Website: home-depot
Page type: payment
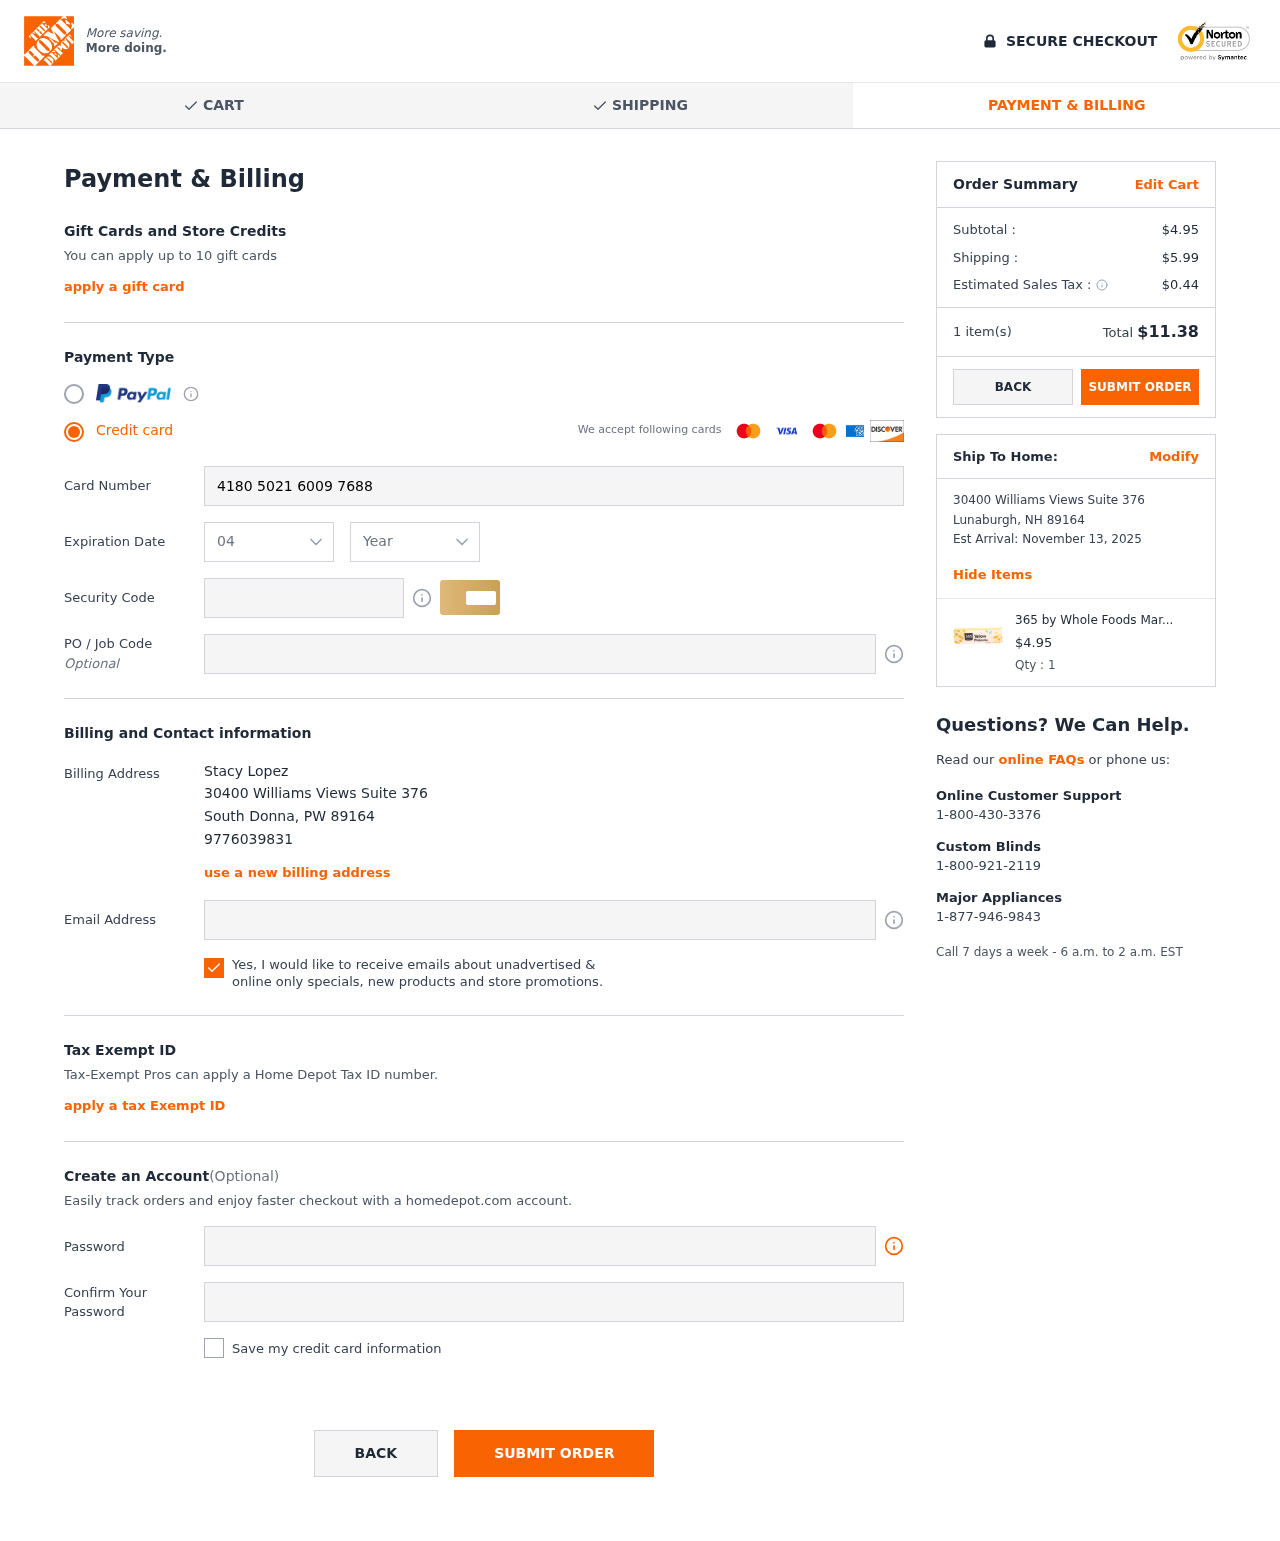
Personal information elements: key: PII_CARD_CVV
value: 361
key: PII_CARD_EXPIRY_MONTH
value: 04
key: PII_CARD_EXPIRY_YEAR
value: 30
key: PII_CARD_NUMBER
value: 4180 5021 6009 7688
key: PII_CITY
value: South Donna
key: PII_CITY2
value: Lunaburgh
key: PII_EMAIL
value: stacylopez@hotmail.com
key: PII_FULLNAME
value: Stacy Lopez
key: PII_JOB_CODE
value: JOB-3613
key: PII_PHONE
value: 9776039831
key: PII_POSTCODE
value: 89164
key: PII_POSTCODE2
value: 89164
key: PII_STATE_ABBR
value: PW
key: PII_STATE_ABBR2
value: NH
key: PII_STREET
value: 30400 Williams Views Suite 376
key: PII_STREET2
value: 30400 Williams Views Suite 376
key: PII_POSTCODE_FULL
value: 89164
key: PII_POSTCODE_NUMERIC
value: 89164
Product elements: key: PRODUCT1_NAME
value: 365 by Whole Foods Market, Polenta, Yellow, 17.6 Ounce
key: PRODUCT1_PRICE
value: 4.95
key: PRODUCT1_QUANTITY
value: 1
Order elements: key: ORDER_SUBTOTAL
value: $4.95
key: ORDER_SHIPPING_COST
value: $5.99
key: ORDER_TAX
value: $0.44
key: ORDER_NUM_ITEMS
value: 1 item(s)
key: ORDER_TOTAL
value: $11.38
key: ORDER_DELIVERY_DATE
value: November 13, 2025